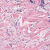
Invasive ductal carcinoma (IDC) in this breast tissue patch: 1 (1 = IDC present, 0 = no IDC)